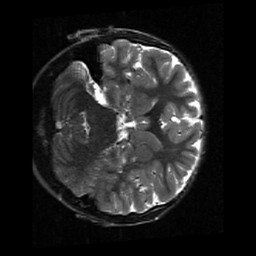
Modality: T2w
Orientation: coronal
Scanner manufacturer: siemens
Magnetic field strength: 3 T
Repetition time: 6.86 s
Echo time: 0.115 s